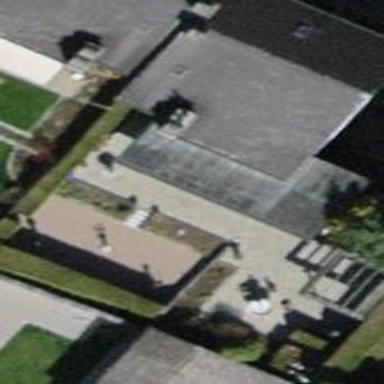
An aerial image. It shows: House with pitched roof.